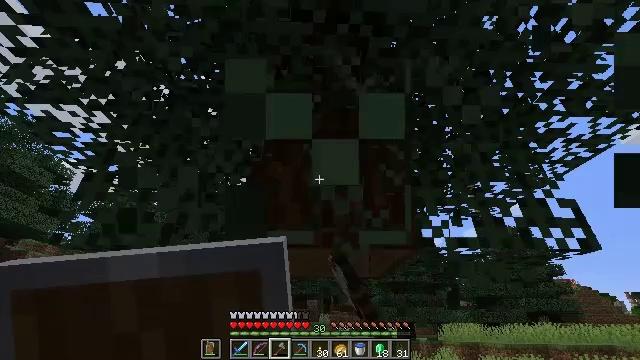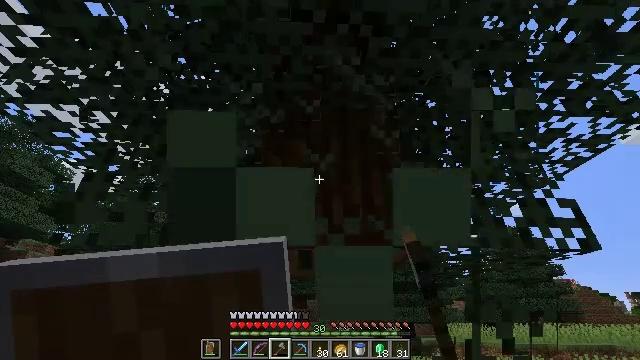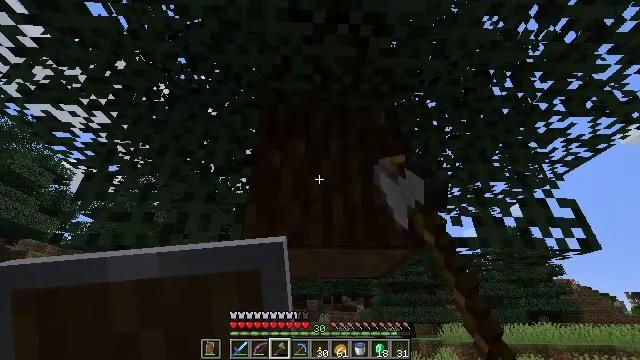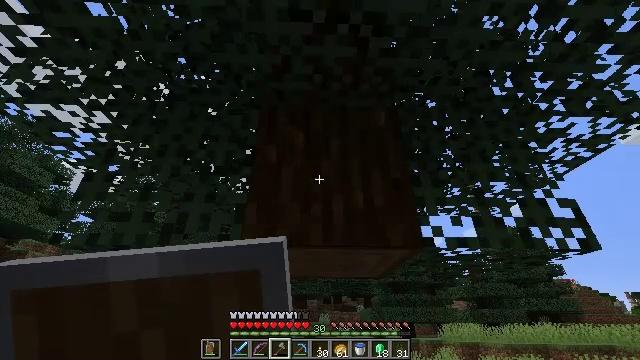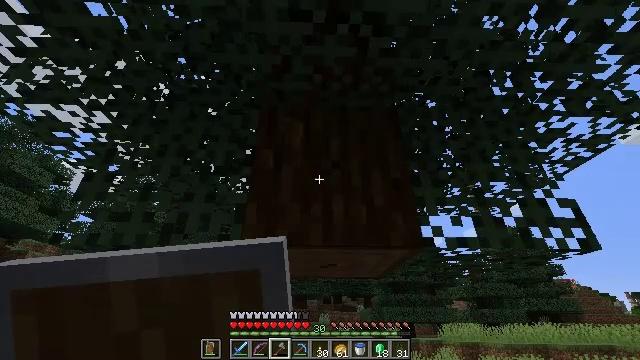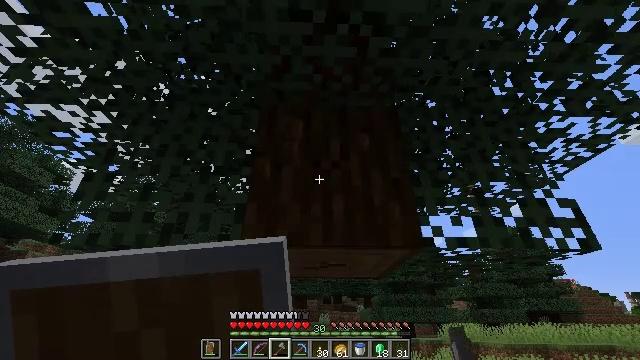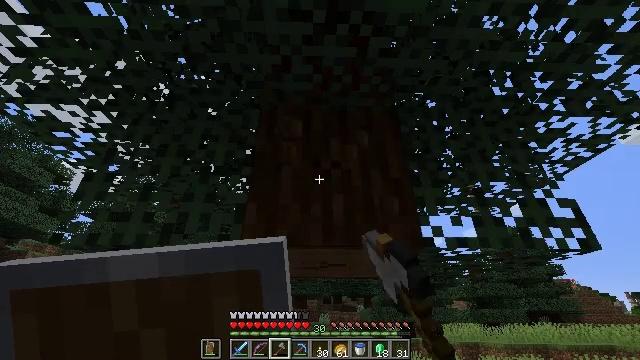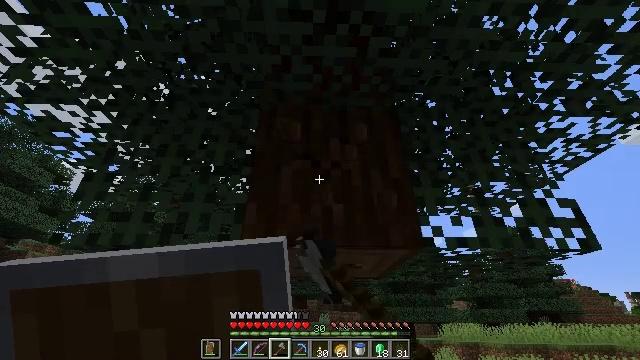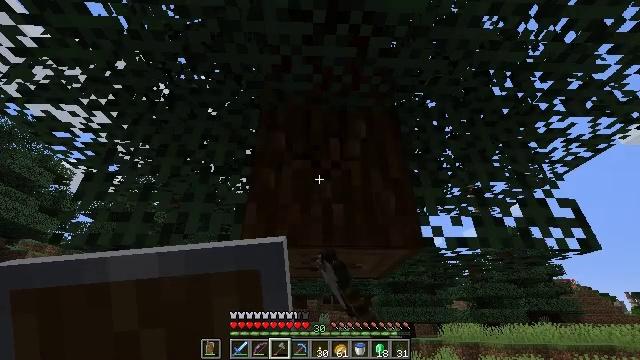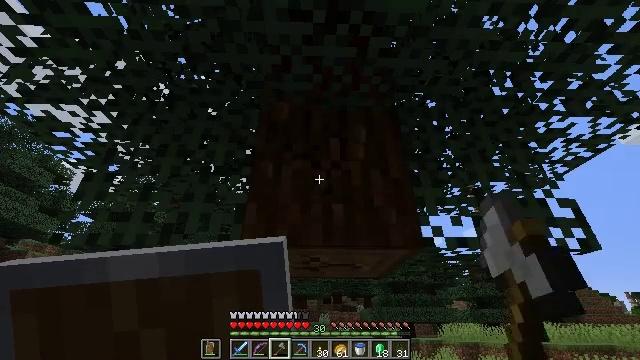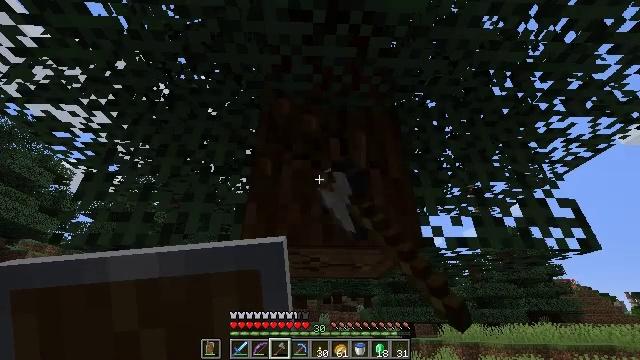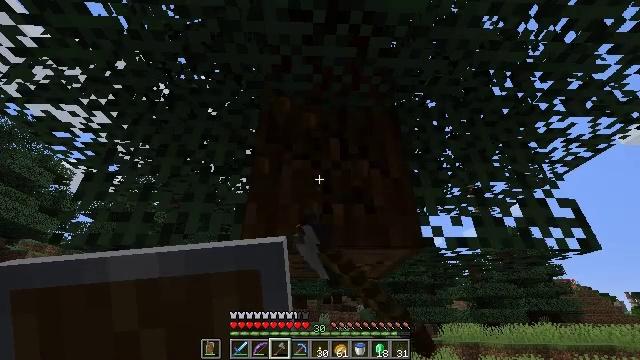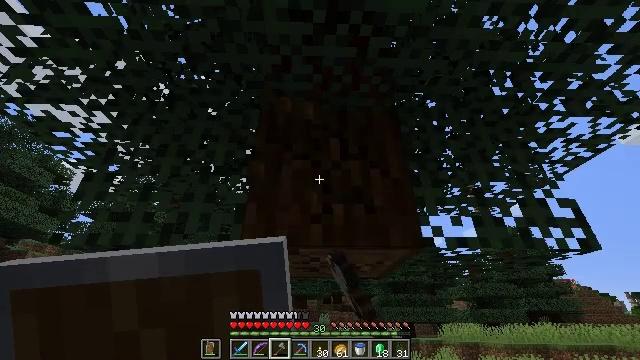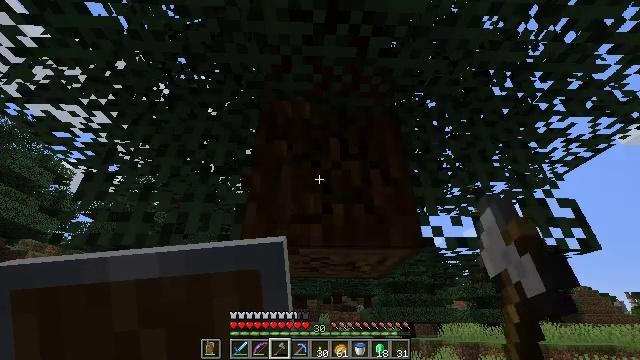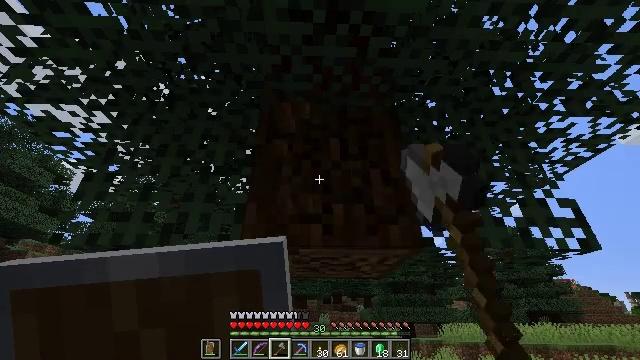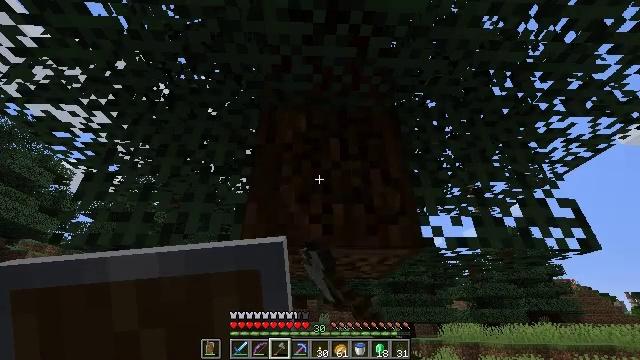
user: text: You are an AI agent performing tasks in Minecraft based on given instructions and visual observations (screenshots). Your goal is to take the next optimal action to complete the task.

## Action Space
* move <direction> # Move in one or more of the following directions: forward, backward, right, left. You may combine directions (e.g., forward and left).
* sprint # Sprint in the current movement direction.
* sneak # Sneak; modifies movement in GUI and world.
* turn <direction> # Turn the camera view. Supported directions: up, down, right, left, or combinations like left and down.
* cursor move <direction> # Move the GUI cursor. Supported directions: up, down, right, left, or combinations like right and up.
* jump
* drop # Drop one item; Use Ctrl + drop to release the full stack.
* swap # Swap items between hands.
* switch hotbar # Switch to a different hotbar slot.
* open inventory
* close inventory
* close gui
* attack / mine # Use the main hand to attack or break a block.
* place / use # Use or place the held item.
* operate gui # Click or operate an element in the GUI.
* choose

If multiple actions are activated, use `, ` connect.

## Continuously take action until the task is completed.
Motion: motion action
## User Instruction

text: Gather spruce log by chopping the tree.
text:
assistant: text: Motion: attack / mine
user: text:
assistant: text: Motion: attack / mine
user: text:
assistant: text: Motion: attack / mine
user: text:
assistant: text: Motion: attack / mine
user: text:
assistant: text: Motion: attack / mine
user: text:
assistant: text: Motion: attack / mine
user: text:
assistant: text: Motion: attack / mine
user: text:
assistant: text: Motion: attack / mine
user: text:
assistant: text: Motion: attack / mine
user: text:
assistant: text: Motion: attack / mine
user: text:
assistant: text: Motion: attack / mine
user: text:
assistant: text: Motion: attack / mine
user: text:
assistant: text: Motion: attack / mine
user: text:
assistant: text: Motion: attack / mine
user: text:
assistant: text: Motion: attack / mine
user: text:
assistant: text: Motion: attack / mine
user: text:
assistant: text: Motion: attack / mine
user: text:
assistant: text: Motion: attack / mine
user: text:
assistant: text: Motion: attack / mine
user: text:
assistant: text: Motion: attack / mine
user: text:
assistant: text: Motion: attack / mine
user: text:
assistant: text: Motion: move forward, turn up, attack / mine
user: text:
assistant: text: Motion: move forward, turn up, attack / mine
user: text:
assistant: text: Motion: move forward, turn up, attack / mine
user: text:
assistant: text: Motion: move forward, attack / mine
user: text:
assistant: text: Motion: move forward, turn up, attack / mine
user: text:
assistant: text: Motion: move forward, turn up, attack / mine
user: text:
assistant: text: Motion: turn up, attack / mine
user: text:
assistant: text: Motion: turn up, attack / mine
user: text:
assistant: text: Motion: turn up, attack / mine